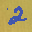
Label: 2